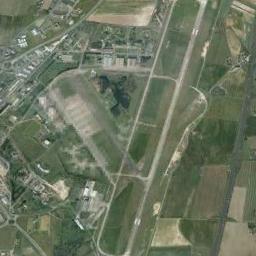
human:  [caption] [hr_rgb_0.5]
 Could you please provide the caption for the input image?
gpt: An airport with two parallel runways on the farmland and some villages beside .

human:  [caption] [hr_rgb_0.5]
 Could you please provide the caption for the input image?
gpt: A complex airport with many runways and buildings and many planes parked surrounded by a green farmland .

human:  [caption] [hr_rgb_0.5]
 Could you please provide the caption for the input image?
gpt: There is an airport in the field with some runways next to many houses .

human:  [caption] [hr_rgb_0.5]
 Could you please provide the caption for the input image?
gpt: The airport has three staggered runways .

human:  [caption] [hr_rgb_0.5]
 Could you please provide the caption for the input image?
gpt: The two roads of the airport are parallel to each other .